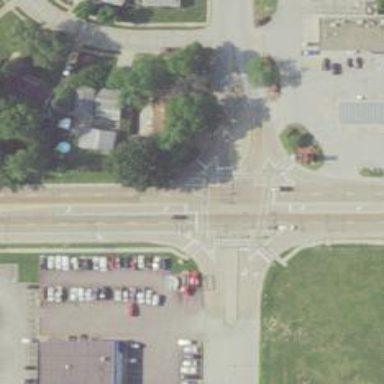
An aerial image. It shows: Footway on asphalt with marked crossing lines.